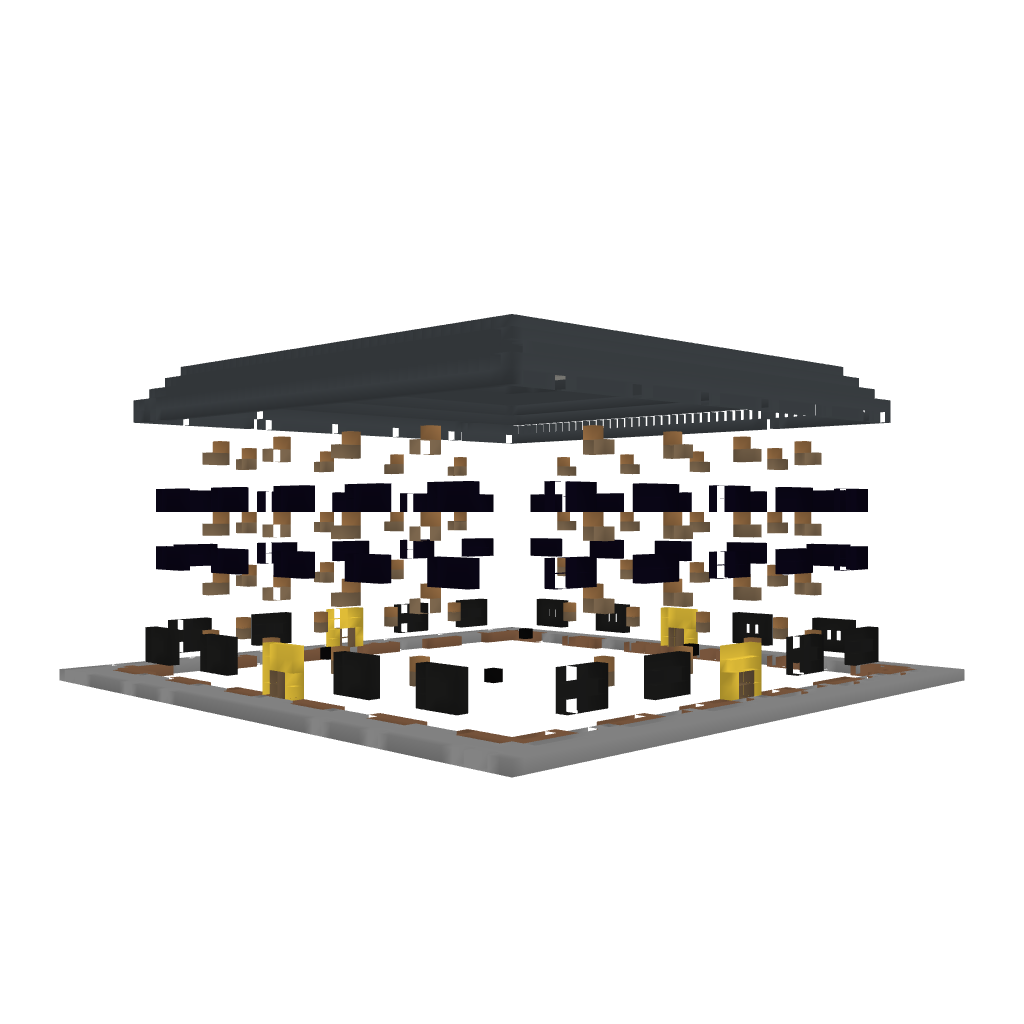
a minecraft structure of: Tom's - Department Store